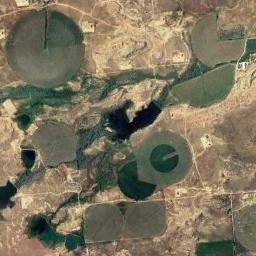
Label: circular_farmland